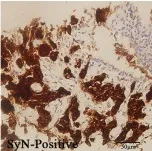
(E-H) displayed pathology images of lung metastases. And SyN positive (x 400).
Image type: pathology (immunostaining)